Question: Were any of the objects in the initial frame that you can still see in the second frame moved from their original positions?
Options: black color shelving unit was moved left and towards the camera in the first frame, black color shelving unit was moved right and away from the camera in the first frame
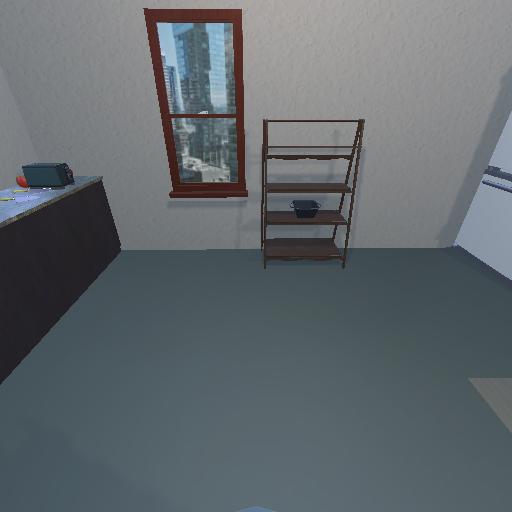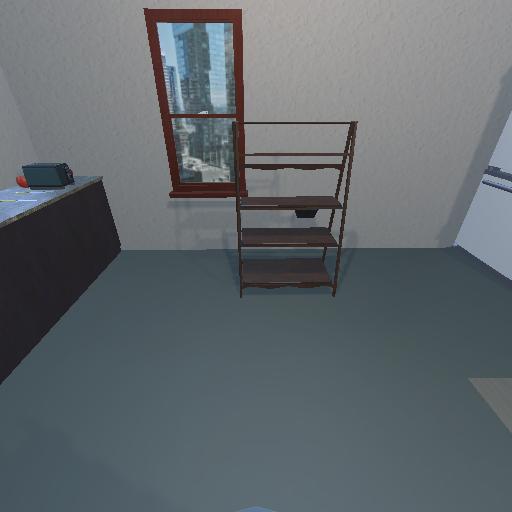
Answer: black color shelving unit was moved left and towards the camera in the first frame